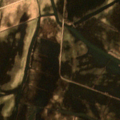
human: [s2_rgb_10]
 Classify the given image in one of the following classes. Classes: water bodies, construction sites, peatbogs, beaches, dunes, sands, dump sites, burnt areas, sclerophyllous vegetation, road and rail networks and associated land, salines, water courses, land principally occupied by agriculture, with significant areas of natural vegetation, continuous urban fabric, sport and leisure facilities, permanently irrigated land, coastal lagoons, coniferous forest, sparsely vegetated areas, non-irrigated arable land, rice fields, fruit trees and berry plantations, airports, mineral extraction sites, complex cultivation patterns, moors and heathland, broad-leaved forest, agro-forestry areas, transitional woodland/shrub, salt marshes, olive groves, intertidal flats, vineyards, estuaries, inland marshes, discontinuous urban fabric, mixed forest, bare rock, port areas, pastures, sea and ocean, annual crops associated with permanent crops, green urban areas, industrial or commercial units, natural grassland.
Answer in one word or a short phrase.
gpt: pastures, complex cultivation patterns